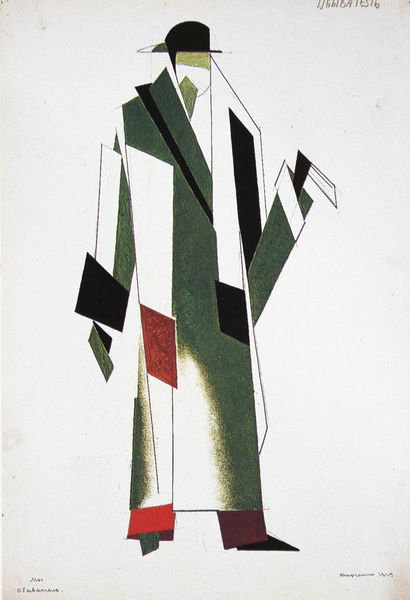
Titel: Kostümentwurf zu "Wir" von Alexander Gan: Bourgeois
Künstler: Alexander Rodtschenko
Standort: Moskau
Institution: Staatliches Bachruschin-Museum
Schlagwörter: mann, weiß, grün, grau, hut, schwarz, rot, schal, bart, mensch, stehen, ärmel, herr, signatur, figur, kostüm, mantel, schuhe, abstrakt, flächen, grafik, graphik, linien, manschette, tasche, entwurf, talar, beil, vierecke, gesichtslos, russisch, kyrillisch, bowler, viercke